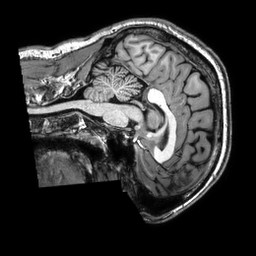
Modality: T1w
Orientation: sagittal
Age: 24
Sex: male
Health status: healthy
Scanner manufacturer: philips
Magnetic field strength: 3 T
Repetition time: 0.009 s
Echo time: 0.003996 s